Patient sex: M
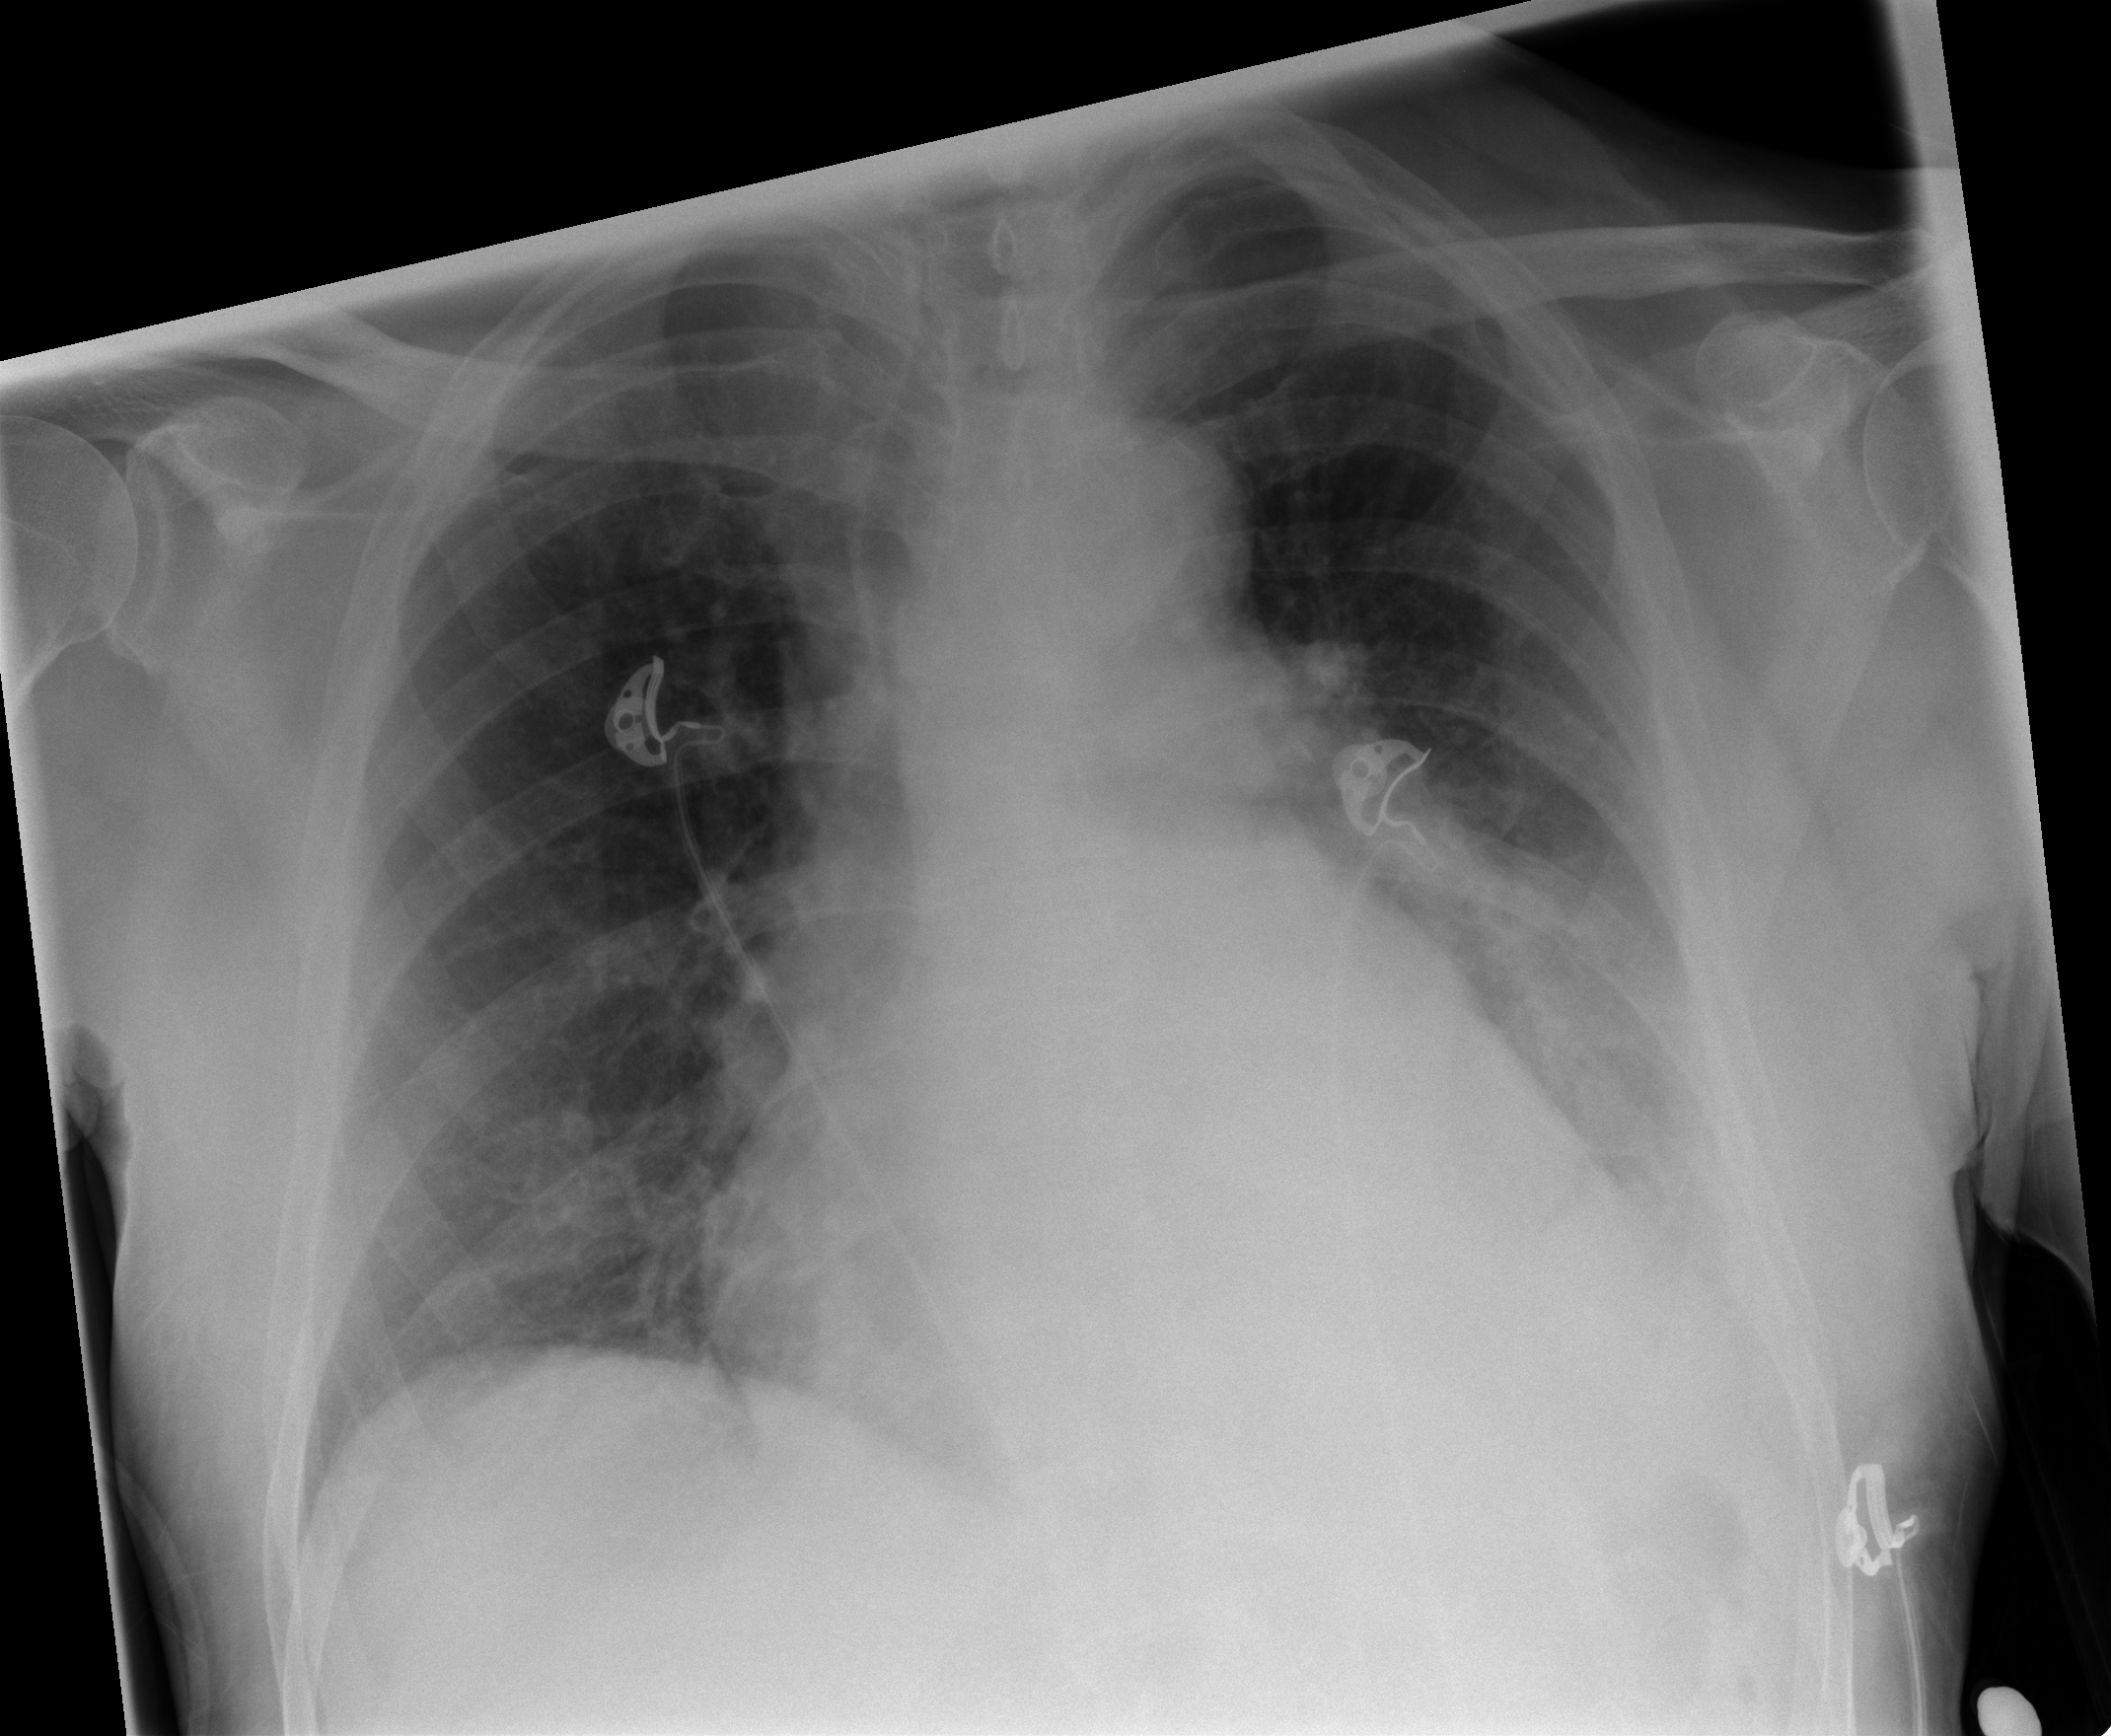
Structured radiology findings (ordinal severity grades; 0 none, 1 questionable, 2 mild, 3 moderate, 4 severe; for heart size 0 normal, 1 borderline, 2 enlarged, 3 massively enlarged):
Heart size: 2
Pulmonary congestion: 1
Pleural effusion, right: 0
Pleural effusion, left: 2
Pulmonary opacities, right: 0
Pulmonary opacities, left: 1
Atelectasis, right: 2
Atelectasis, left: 2